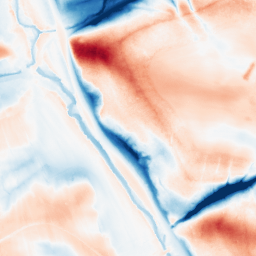
Category: classical
Decomposition family: gaussian_anisotropic
Decomposition parameters: sigma_x: 5
sigma_y: 20
Upsampling method: quartic
Upsampling parameters: scale: 4
Upsampling scale: 4